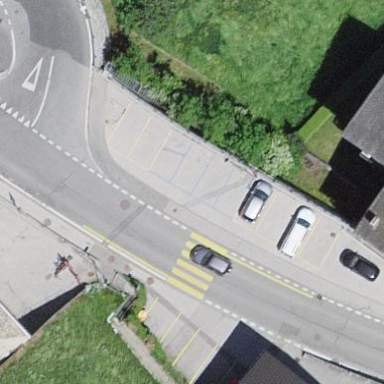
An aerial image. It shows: Parking area with surface.